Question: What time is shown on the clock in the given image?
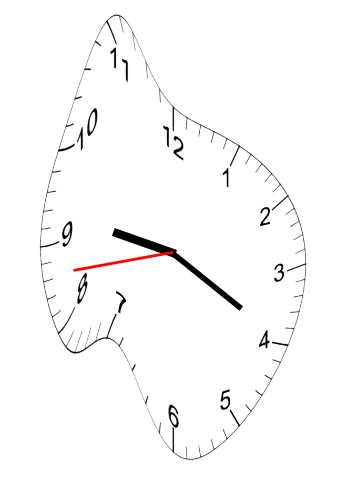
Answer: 09:19:43